Field crop: tomato
Growth stage: 1
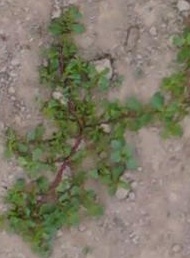
Species: portulaca